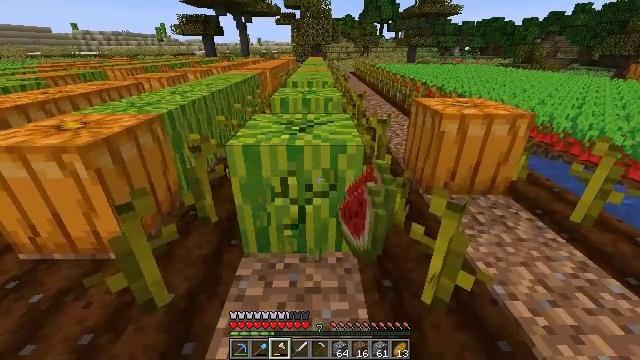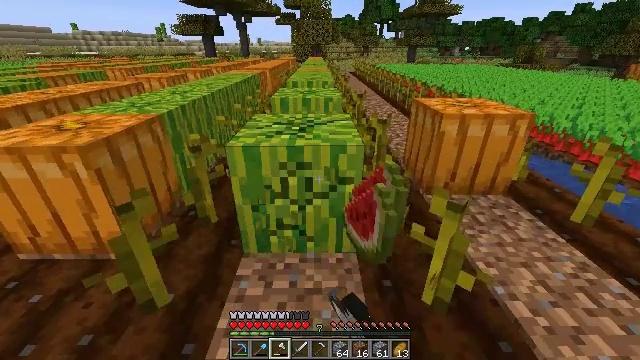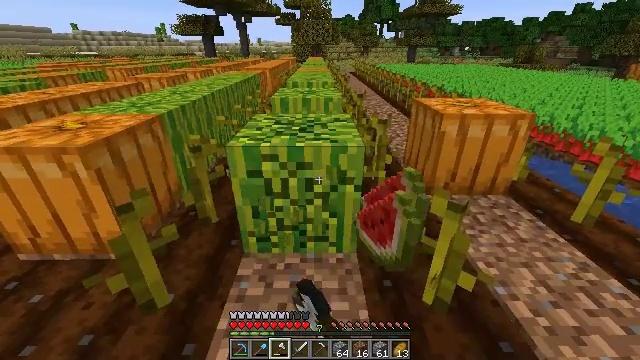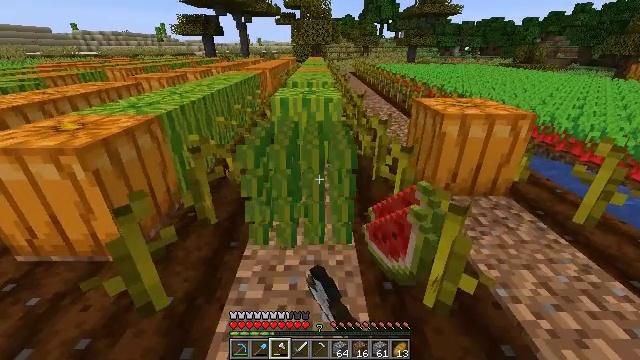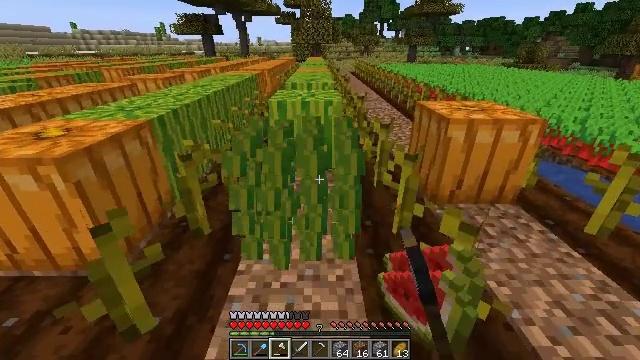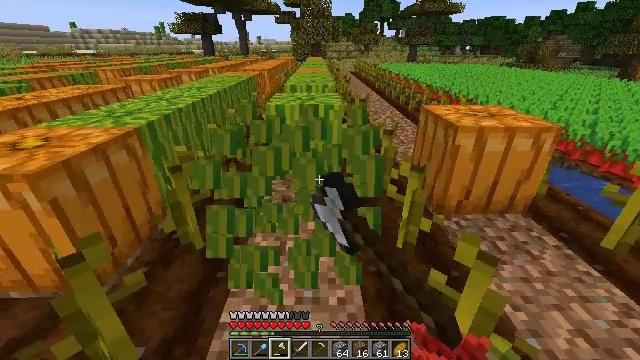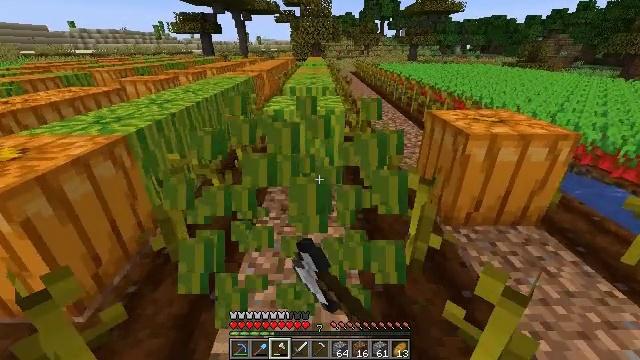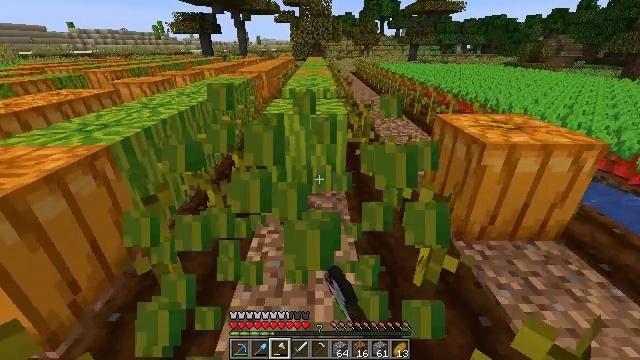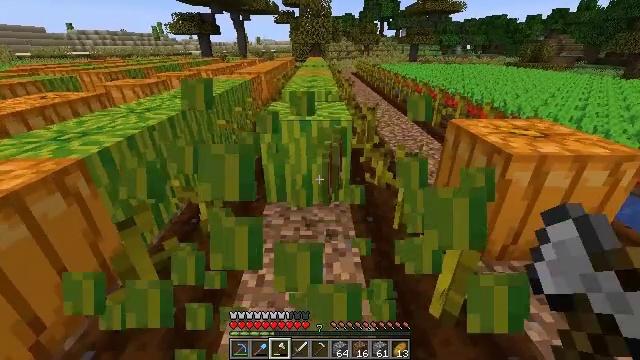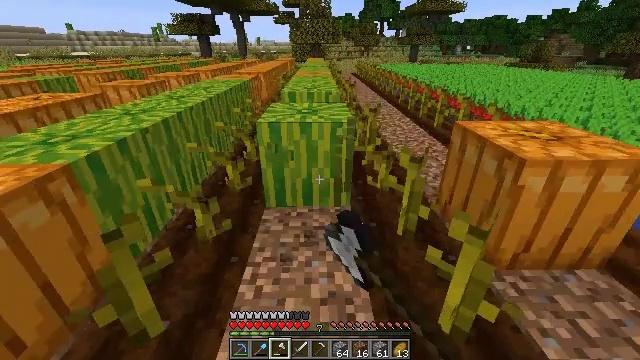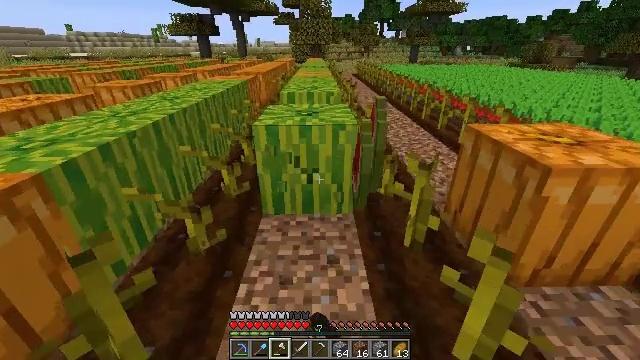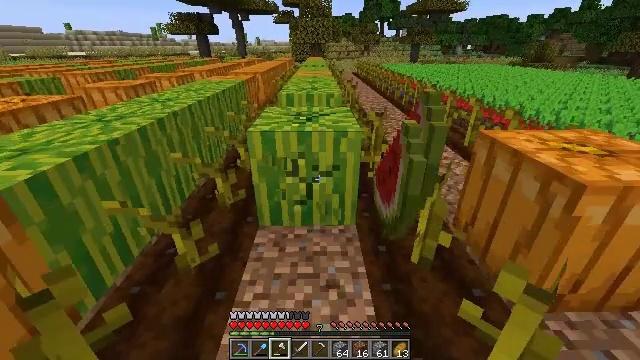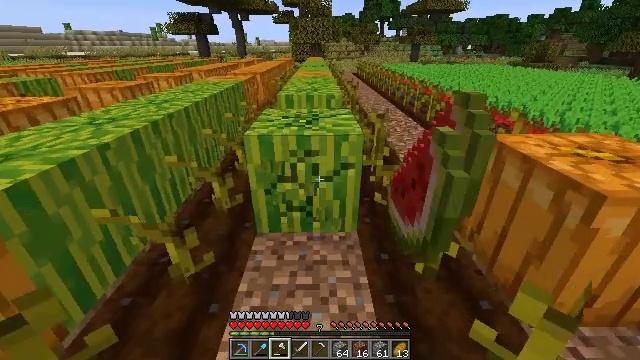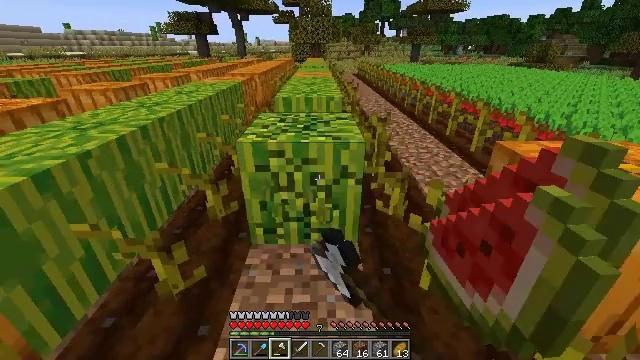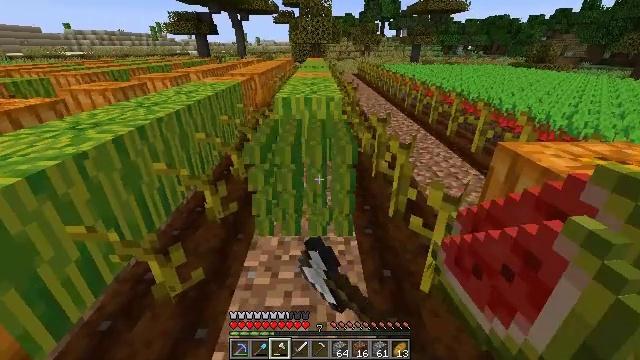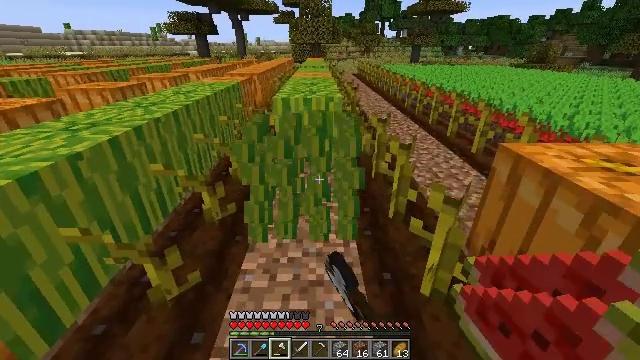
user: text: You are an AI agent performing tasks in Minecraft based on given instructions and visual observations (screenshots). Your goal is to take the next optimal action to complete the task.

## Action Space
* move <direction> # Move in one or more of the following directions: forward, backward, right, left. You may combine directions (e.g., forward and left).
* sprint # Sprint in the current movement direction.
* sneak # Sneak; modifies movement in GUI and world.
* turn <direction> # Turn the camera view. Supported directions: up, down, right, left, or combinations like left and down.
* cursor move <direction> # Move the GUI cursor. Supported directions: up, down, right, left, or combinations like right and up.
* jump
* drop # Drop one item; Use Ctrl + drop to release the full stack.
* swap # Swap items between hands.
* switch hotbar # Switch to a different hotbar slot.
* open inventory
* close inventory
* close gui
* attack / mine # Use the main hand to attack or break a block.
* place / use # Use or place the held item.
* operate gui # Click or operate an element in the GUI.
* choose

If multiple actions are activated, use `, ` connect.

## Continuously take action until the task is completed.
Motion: motion action
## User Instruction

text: Harvest melon from the farm.
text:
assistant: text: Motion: attack / mine
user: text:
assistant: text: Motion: attack / mine
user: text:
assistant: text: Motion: move forward, attack / mine
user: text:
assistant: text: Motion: move forward, attack / mine
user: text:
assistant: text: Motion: move forward, attack / mine
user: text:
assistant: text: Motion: move forward, attack / mine
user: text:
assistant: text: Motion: move forward, attack / mine
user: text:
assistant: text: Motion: move forward, attack / mine
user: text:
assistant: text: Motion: move forward, attack / mine
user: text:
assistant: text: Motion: move forward, attack / mine
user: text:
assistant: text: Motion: move forward, attack / mine
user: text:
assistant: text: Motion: attack / mine
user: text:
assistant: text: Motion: attack / mine
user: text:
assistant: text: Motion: attack / mine
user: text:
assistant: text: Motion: attack / mine
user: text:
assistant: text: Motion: attack / mine
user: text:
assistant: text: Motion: move forward, attack / mine
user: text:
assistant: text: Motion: move forward, attack / mine
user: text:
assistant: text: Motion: move forward, attack / mine
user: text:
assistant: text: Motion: move forward, attack / mine
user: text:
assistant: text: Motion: move forward, attack / mine
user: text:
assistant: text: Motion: move forward, attack / mine
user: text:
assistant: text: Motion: move forward, attack / mine
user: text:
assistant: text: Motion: move forward, attack / mine
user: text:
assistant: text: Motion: move forward, attack / mine
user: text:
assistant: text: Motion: attack / mine
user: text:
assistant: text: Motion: attack / mine
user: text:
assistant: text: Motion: attack / mine
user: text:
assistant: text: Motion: move forward, attack / mine
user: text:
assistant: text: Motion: move forward, attack / mine